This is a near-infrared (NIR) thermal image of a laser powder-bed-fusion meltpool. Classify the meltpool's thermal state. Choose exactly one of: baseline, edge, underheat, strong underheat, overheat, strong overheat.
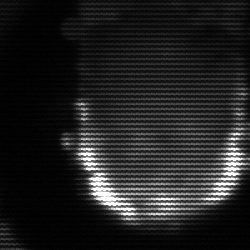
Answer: baseline